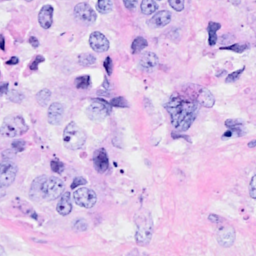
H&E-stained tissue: Breast